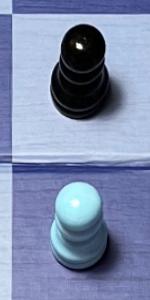
Label: Pawn_White